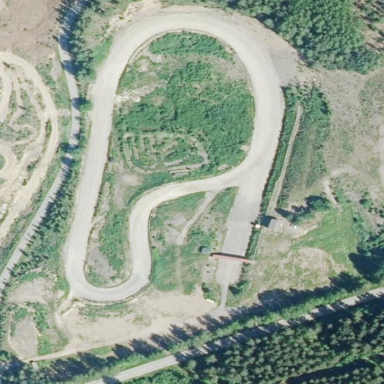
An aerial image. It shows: Motor sport pitch for leisure land activities.